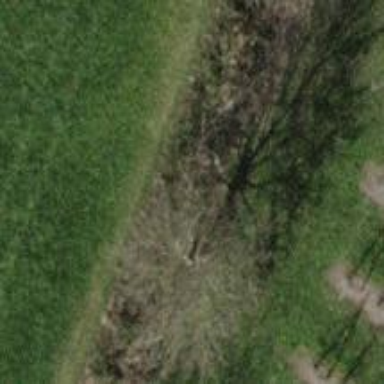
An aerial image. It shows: Beautiful tree in nature.